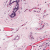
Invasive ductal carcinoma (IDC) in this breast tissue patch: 0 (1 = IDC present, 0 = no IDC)